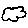
Label: cloud